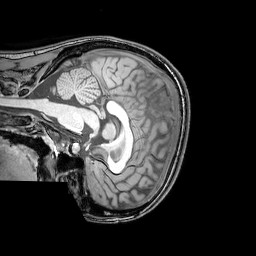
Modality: T1w
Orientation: sagittal
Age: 20
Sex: female
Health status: healthy
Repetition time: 0.081 s
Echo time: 0.037 s